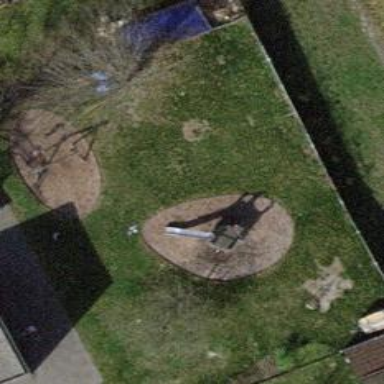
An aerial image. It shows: Playground area for leisure land.